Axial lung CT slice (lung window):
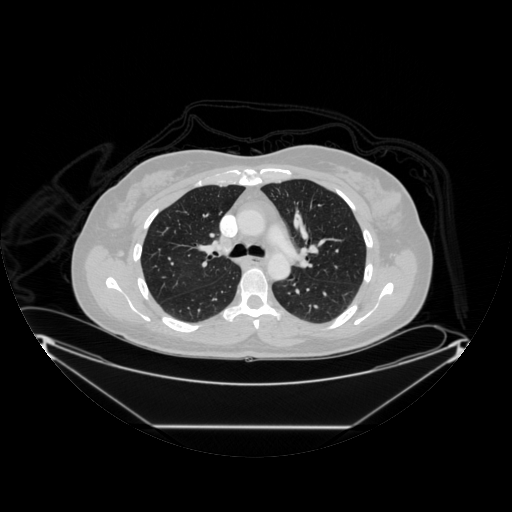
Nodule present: no